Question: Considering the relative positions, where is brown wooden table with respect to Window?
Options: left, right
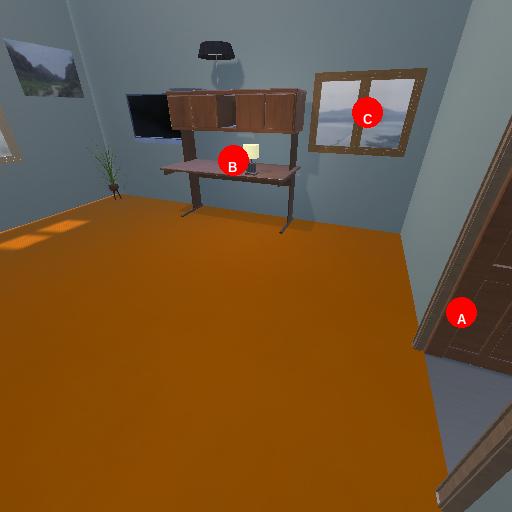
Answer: left